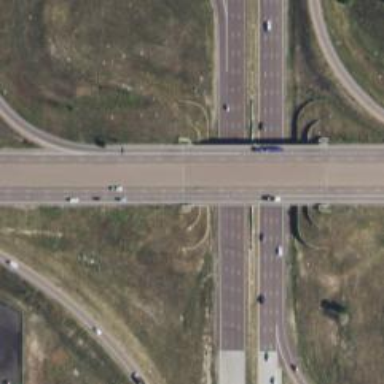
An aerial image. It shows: Trunk link highway bridge.